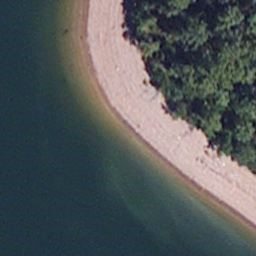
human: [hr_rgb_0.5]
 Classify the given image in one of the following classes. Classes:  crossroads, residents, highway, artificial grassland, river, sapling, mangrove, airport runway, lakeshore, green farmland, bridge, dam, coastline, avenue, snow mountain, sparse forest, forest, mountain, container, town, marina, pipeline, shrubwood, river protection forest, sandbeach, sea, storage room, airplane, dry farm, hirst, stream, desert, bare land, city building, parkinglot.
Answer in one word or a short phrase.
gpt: lakeshore